Field crop: maize
Growth stage: 2
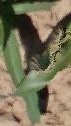
Species: maize